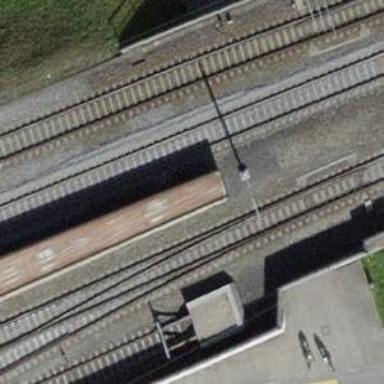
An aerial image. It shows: Railway bridge with electrified tracks and single contact line.